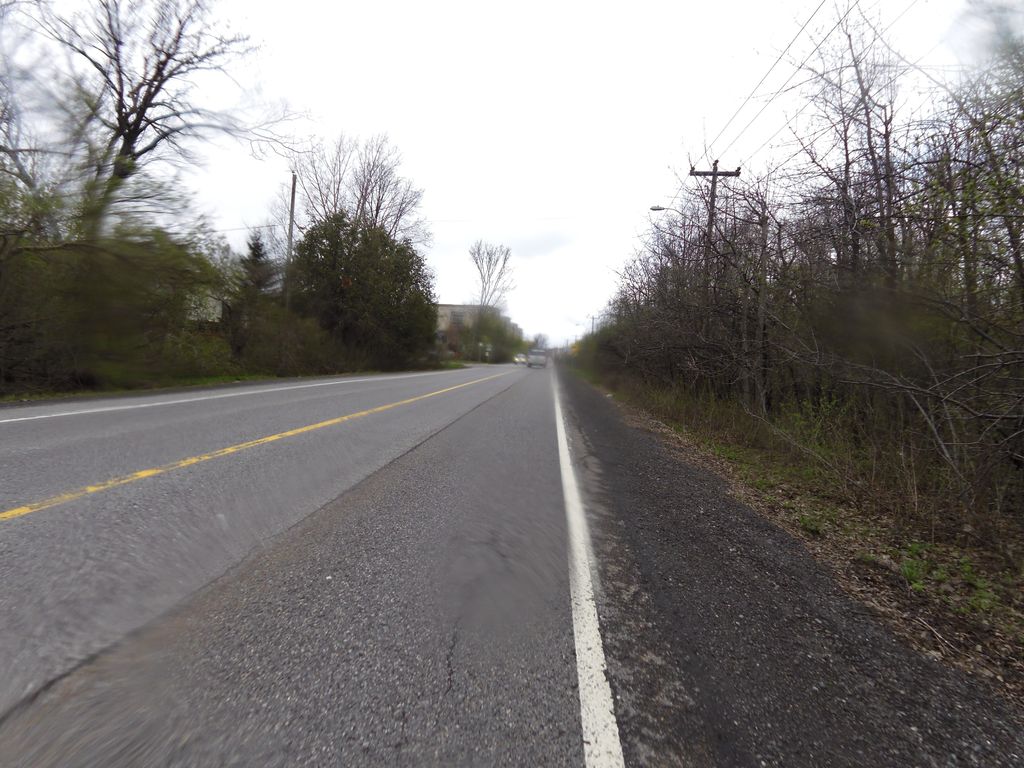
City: ottawa-gatineau